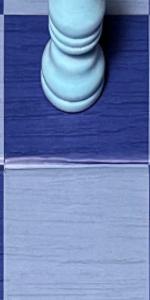
Label: Empty